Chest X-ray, AP view. Patient: 67 years old, sex F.
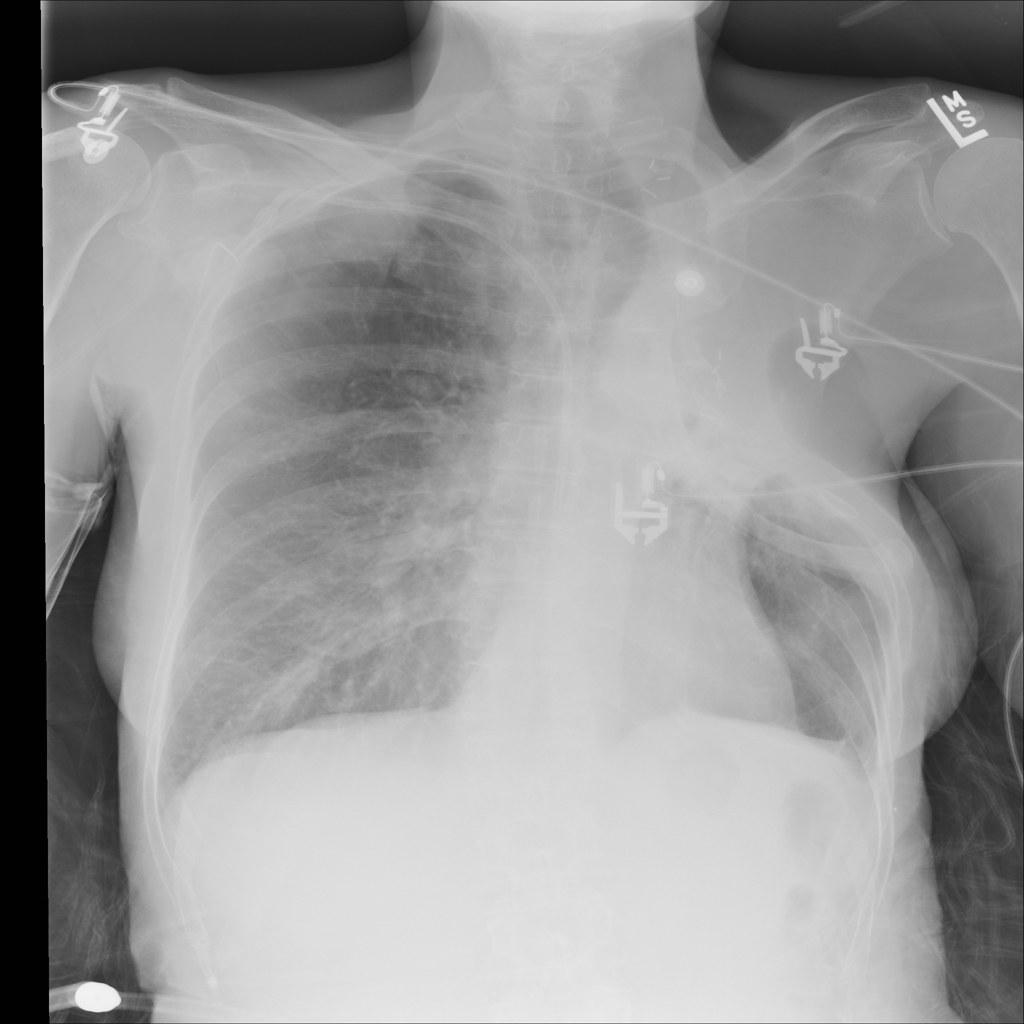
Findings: No Finding